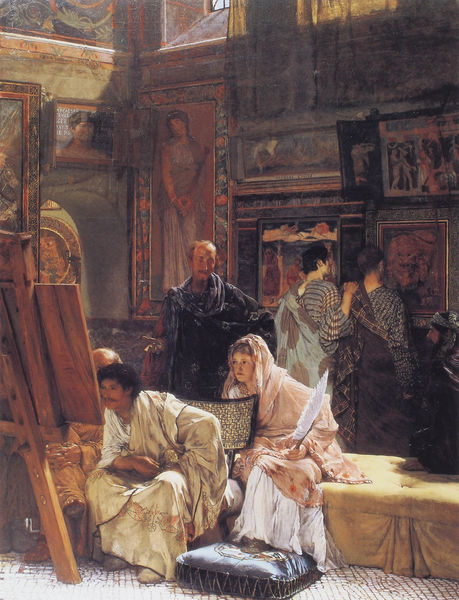
Titel: The Picture Gallery
Künstler: Lawrence Alma-Tadema
Institution: Burnley, Towenley Hall Art Gallery and Museum
Schlagwörter: blau, dunkel, feder, gemälde, mann, schatten, umhang, weiß, frauen, menschen, sitzen, fenster, frau, haar, kleid, licht, männer, schwarz, stuhl, rose, schleier, malerei, bart, rahmen, bild, porträt, vorhang, öl, sonne, gewand, gewänder, potrait, schulter, farbig, bilder, sofa, man, bank, saal, kissen, atelier, staffelei, galerie, orient, porträts, künstler, fliesen, kunst, malen, portraits, anschauen, betrachten, ausstellung, sammlung, gemäldegalerie, museum, islam, käufer, kunstwerke, starren, asstellung, federr, aussstellung, dasitzen